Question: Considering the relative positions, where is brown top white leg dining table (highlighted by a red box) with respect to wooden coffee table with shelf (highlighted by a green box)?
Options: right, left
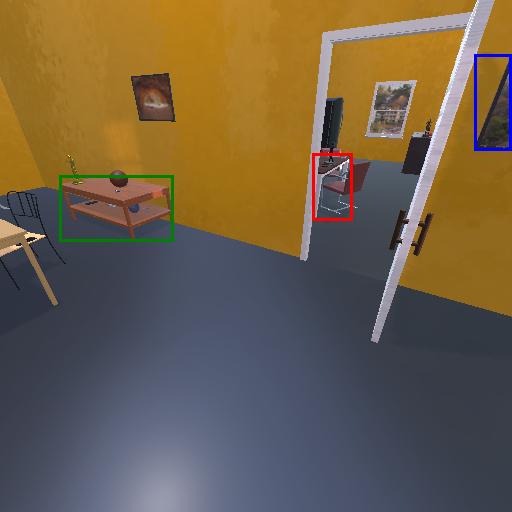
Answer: right